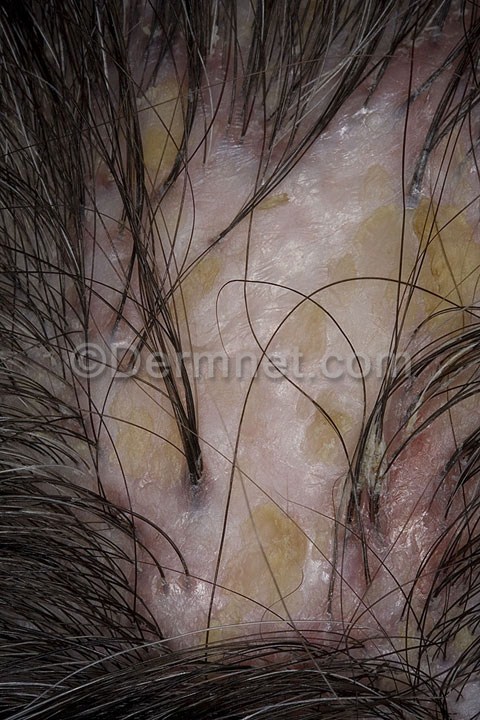
Disease: Hair Loss Photos Alopecia and other Hair Diseases